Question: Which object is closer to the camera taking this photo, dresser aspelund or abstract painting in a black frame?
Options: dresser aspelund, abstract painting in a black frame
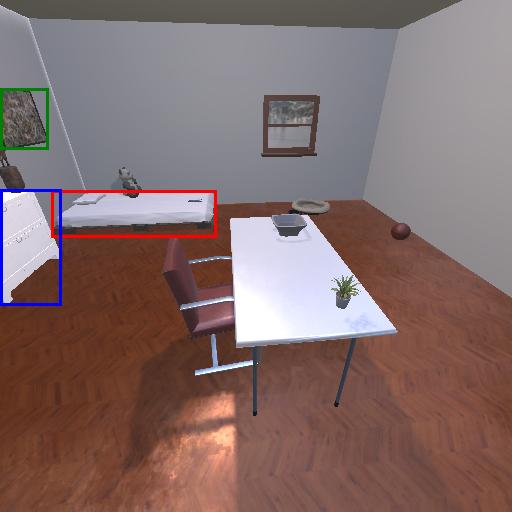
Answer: dresser aspelund